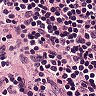
Metastatic tissue present: no